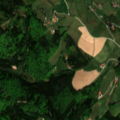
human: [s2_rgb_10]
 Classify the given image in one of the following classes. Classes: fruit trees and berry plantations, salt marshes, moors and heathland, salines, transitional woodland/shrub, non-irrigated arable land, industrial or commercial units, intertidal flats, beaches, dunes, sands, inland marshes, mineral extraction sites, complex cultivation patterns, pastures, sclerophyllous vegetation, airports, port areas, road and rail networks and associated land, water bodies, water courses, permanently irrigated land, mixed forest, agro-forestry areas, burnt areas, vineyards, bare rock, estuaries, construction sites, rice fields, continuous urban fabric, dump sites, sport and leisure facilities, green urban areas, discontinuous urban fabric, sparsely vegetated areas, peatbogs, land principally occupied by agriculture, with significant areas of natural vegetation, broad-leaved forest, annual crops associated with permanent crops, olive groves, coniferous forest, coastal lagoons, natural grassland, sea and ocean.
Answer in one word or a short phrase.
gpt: complex cultivation patterns, coniferous forest, mixed forest